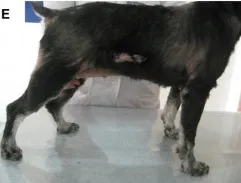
Schematic diagram photography of cutaneous lesion improvement. , 3 months.
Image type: radiology (pet)